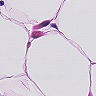
Metastatic tissue present: no